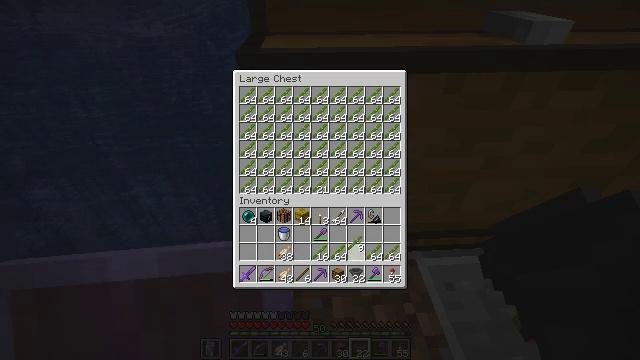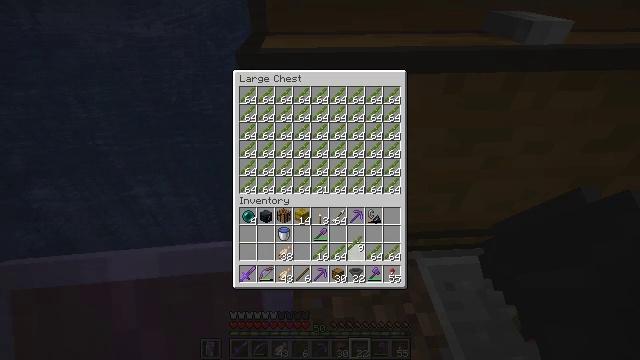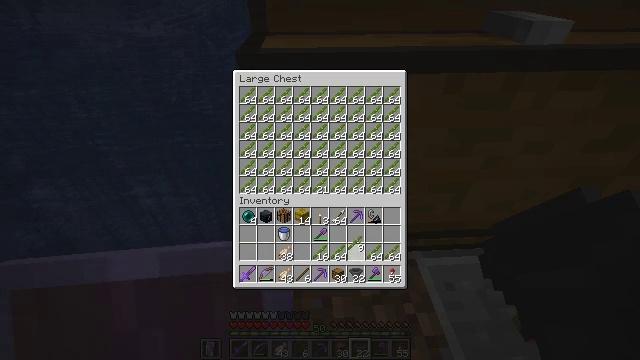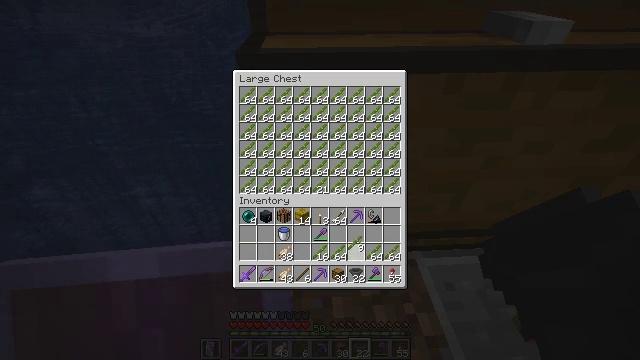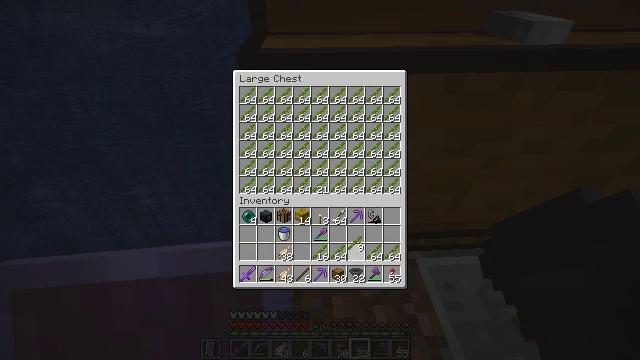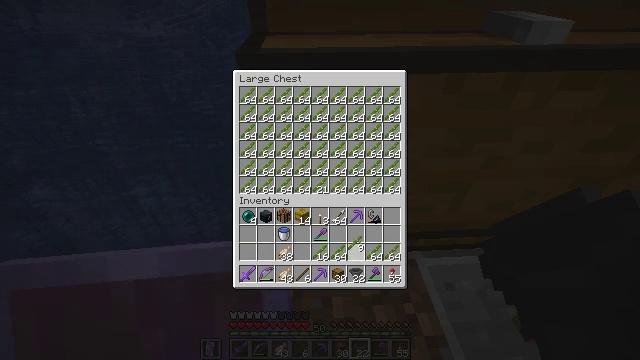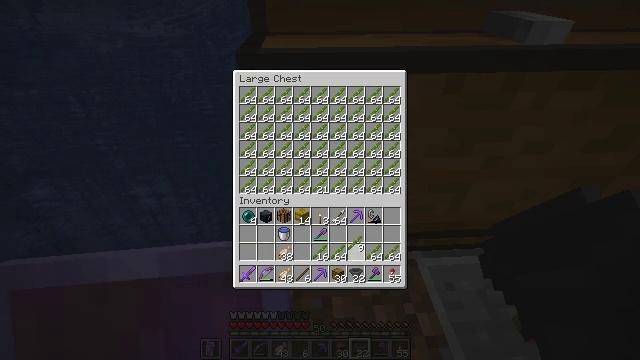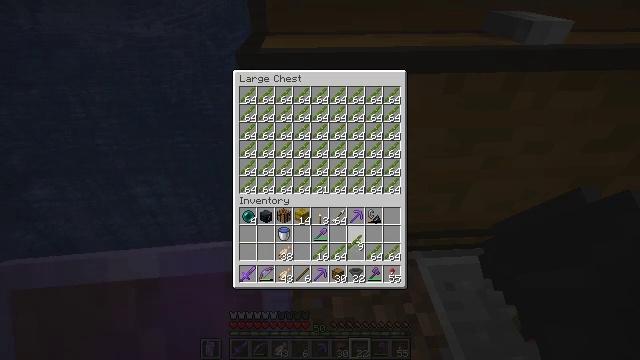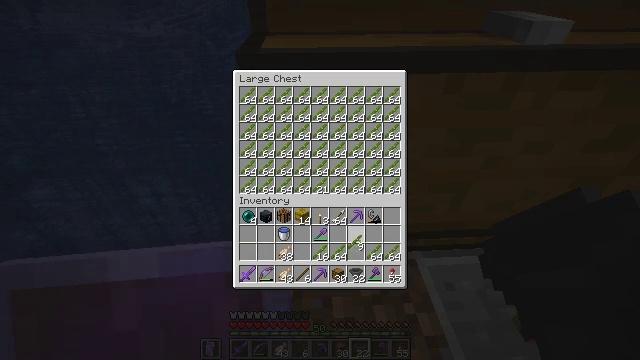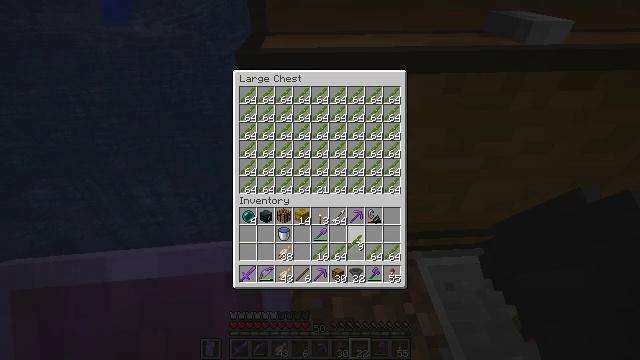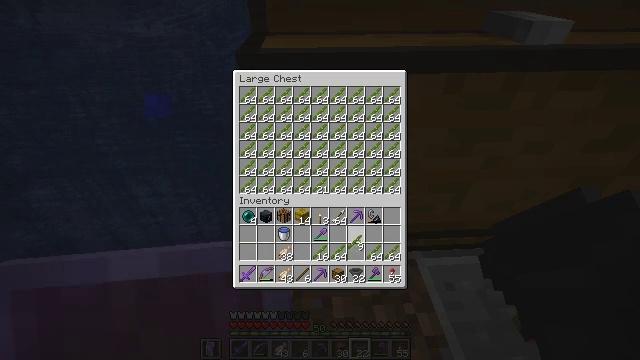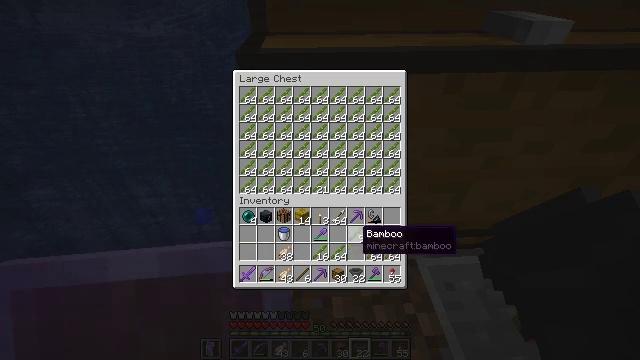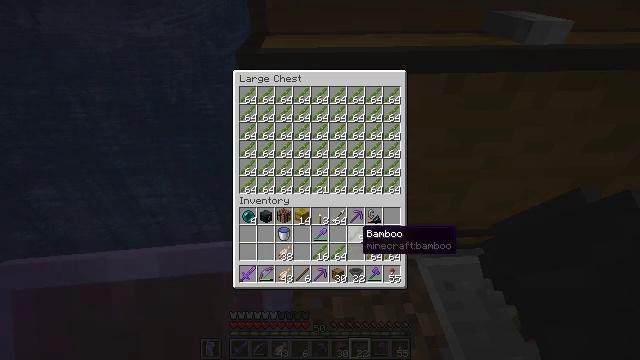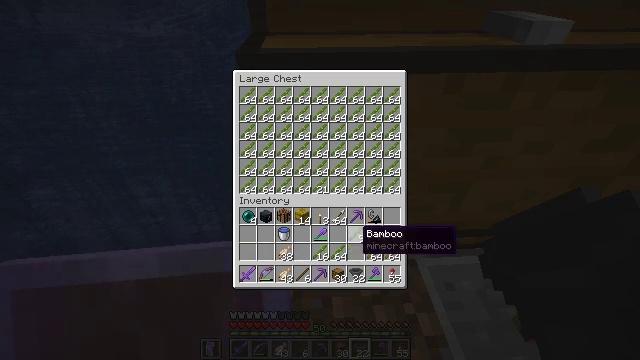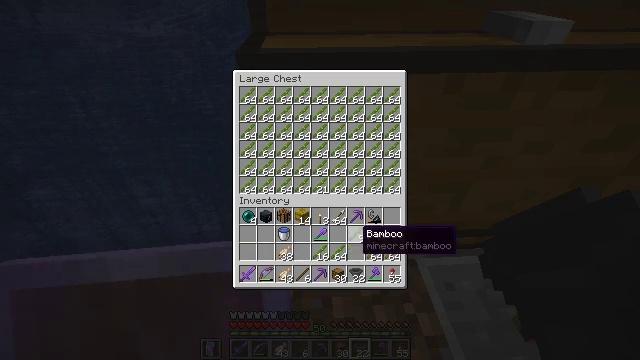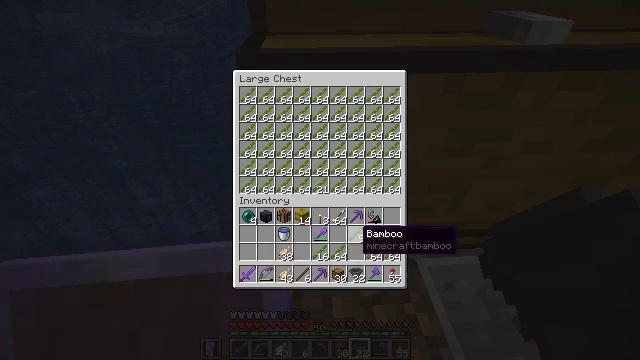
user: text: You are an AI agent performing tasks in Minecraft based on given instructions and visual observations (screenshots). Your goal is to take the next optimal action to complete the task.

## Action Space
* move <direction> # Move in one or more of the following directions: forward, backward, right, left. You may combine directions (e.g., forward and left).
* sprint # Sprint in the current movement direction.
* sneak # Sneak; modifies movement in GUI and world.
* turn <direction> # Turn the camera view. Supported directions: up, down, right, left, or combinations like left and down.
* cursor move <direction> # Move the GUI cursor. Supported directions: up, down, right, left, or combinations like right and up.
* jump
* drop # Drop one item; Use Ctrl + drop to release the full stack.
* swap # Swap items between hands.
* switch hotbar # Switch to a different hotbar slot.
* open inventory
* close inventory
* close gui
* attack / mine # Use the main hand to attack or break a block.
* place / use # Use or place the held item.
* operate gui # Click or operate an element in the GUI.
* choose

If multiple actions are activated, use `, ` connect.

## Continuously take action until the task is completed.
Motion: motion action
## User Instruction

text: Mine a chest to move it.
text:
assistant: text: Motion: no_op
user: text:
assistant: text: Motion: no_op
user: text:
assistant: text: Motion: no_op
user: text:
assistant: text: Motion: no_op
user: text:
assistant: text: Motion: no_op
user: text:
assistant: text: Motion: no_op
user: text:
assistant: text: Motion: no_op
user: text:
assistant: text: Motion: attack / mine
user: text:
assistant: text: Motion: attack / mine
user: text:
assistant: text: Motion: attack / mine
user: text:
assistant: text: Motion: no_op
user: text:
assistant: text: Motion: no_op
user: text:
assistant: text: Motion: no_op
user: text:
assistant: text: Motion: no_op
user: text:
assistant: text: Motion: no_op
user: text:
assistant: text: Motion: no_op
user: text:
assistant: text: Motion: no_op
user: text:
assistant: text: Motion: no_op
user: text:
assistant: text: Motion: no_op
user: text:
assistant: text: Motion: turn up
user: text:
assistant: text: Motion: turn right and up
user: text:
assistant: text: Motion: turn right and up
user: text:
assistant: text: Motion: turn up
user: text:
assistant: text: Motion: turn up
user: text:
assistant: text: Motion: no_op
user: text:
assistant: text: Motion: no_op
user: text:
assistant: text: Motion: use / place
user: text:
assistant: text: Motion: use / place
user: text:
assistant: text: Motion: use / place
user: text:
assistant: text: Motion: use / place